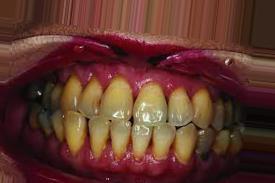
Condition: Tooth Discoloration